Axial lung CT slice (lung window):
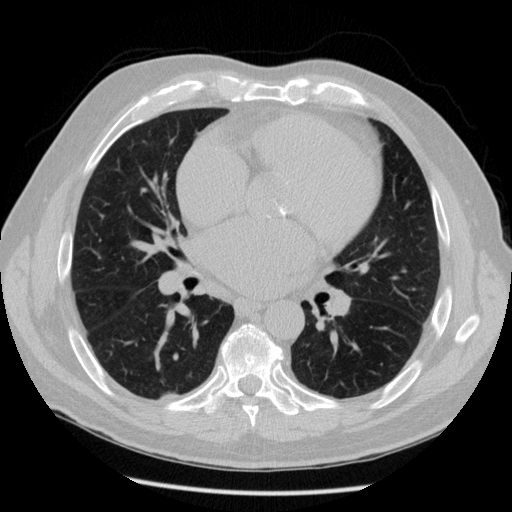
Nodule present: no